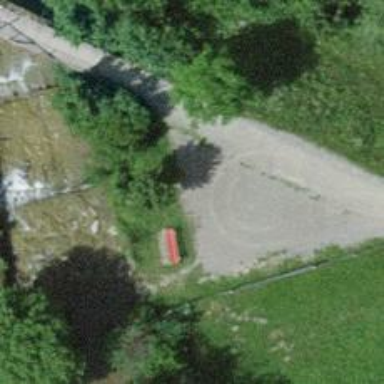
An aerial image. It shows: Bench.